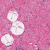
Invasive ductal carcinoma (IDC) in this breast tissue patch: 0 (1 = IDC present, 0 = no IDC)